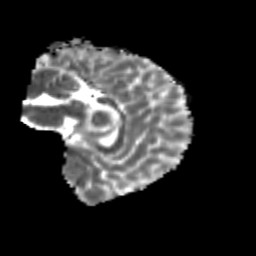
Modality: MD
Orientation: sagittal
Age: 9
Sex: male
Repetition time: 9.512 s
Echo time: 0.089 s